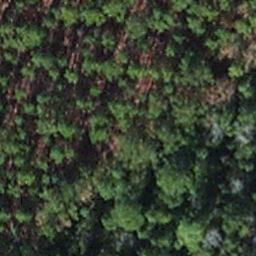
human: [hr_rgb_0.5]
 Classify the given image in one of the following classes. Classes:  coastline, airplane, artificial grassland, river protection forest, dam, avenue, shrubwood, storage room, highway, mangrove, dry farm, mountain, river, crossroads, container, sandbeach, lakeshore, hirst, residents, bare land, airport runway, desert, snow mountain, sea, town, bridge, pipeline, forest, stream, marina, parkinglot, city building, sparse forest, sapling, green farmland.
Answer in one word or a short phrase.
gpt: sapling